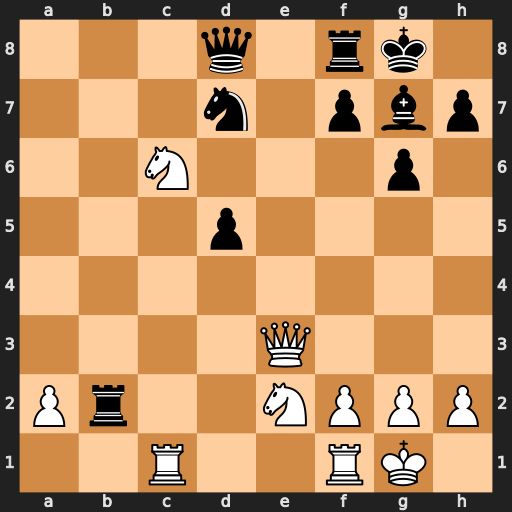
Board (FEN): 3q1rk1/3n1pbp/2N3p1/3p4/8/4Q3/Pr2NPPP/2R2RK1
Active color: w
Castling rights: -
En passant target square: -
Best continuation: Nxd8